Question: This is what I want:

What am I doing wrong with the following code. The output of the translation for the orbit rotation never occurs, it just ends up rotating all on the original axis.
'''
void Renderer::UpdateAsteroid( Placement^ asteroidRotation, Placement^ sceneOrientation )
{
XMMATRIX selfRotation;
// Rotate the asteroid
selfRotation = XMMatrixRotationX( asteroidRotation->GetRotX() );
selfRotation = XMMatrixMultiply( selfRotation, XMMatrixRotationY( asteroidRotation->GetRotY() ) );
selfRotation = XMMatrixMultiply( selfRotation, XMMatrixRotationZ( asteroidRotation->GetRotZ() ) );
XMMATRIX translation;
// Move the asteroid to new location
translation = XMMatrixTranslation( sceneOrientation->GetPosX(), sceneOrientation->GetPosY(), sceneOrientation->GetPosZ() );
XMMATRIX orbitRotation;
// Rotate from moved origin
orbitRotation = XMMatrixRotationZ( sceneOrientation->GetRotZ() );
XMMATRIX outputMatrix = selfRotation * translation * orbitRotation;
// Store
XMStoreFloat4x4( &m_constantBufferData.model, XMMatrixTranspose( outputMatrix ) );
}
'''
but it does not seem to work.. it just ends up rotating on the same point.
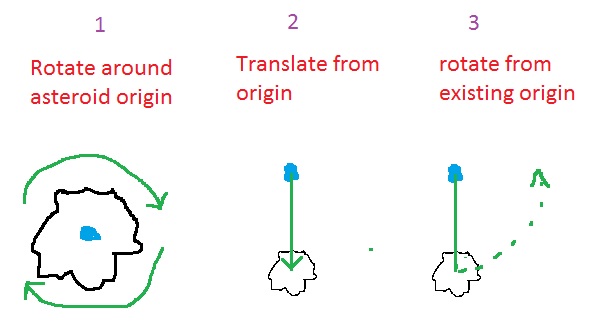
Answer: <URL> is , i.e. changing operands order changes result.
Typically you will want to calculate all of your matrces and then multiply together. Try this order first:
'''
result = scale * selfRotation * translation * orbitRotation
'''
If it's not what you want, just move matrices around to find right order.
Note, XMMath also have <URL> function to get rotation matrices in one call.